Interaction volume radius: 5 \u00c5
Interaction volume height: 15 \u00c5
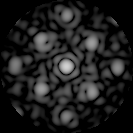
Disorder parameter: 0.2623